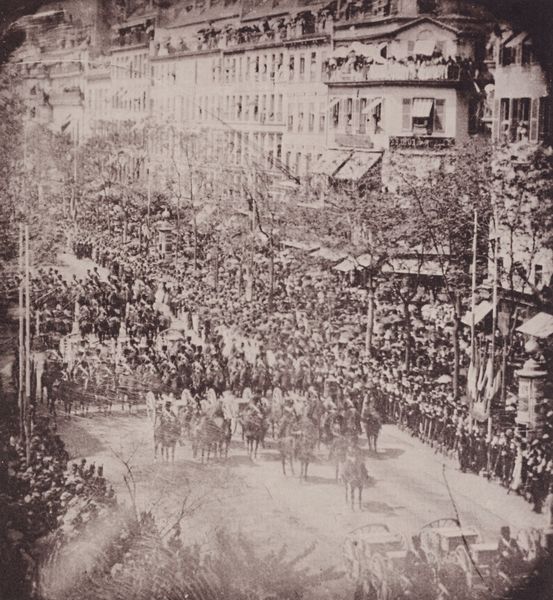
Titel: Rückkehr der Truppen aus Italien
Künstler: Französischer Photograph
Schlagwörter: baum, schatten, weiß, bäume, menschen, stadt, äste, braun, fenster, grau, licht, männer, schwarz, strasse, gebäude, haus, leute, masse, menge, häuser, büsche, personen, publikum, fensterläden, karren, pferd, pferde, reiter, deutschland, reiten, balkon, ansicht, fahnen, fassade, fassaden, zuschauer, fahne, moderne, allee, geschäfte, kutsche, kutschen, platz, sepia, auto, wagen, kaiser, soldaten, balkone, unscharf, foto, fotografie, photographie, münchen, militär, schwarzweiß, uniform, uniformen, reihe, litfasssäule, menschenmenge, armee, heer, marsch, photo, kavallerie, umzug, geschosse, kanonen, parade, fotographie, aufzug, hochhaus, markisen, truppe, jalousien, strassenzug, menschenmassen, einmarsch, einzug, siegeszug, truppen, aufmarsch, militärparade, chatten, jubeln, forografie, triumphmarsch, leutnant, aufmarch, berittene, tfoto, kutschen kanonen, kanoen, umszug